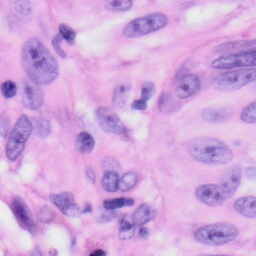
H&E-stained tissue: Skin